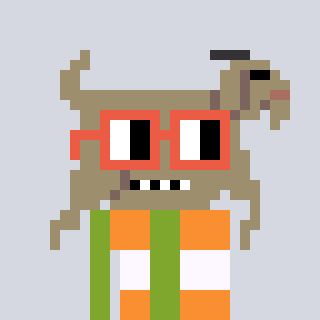
a pixel art character with square orange glasses, a goat-shaped head and a slimegreen-colored body on a cool background